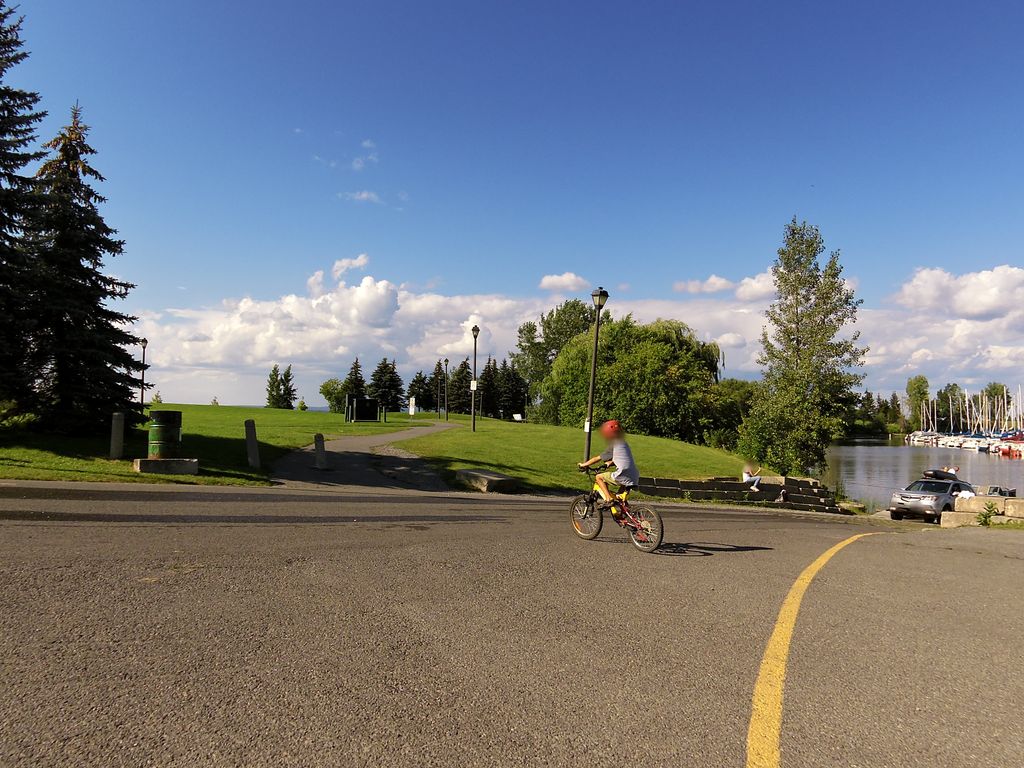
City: ottawa-gatineau